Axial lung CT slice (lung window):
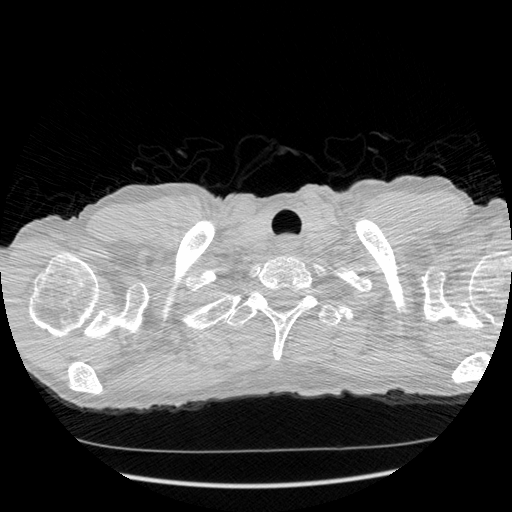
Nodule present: no